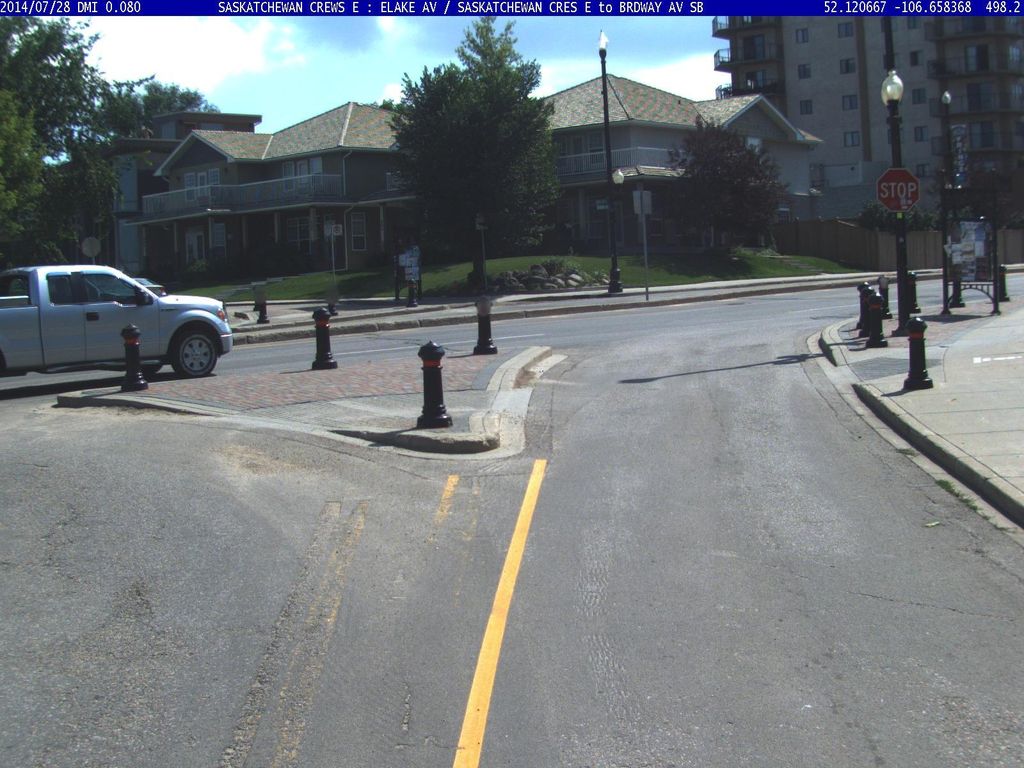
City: saskatoon